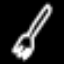
Label: fork